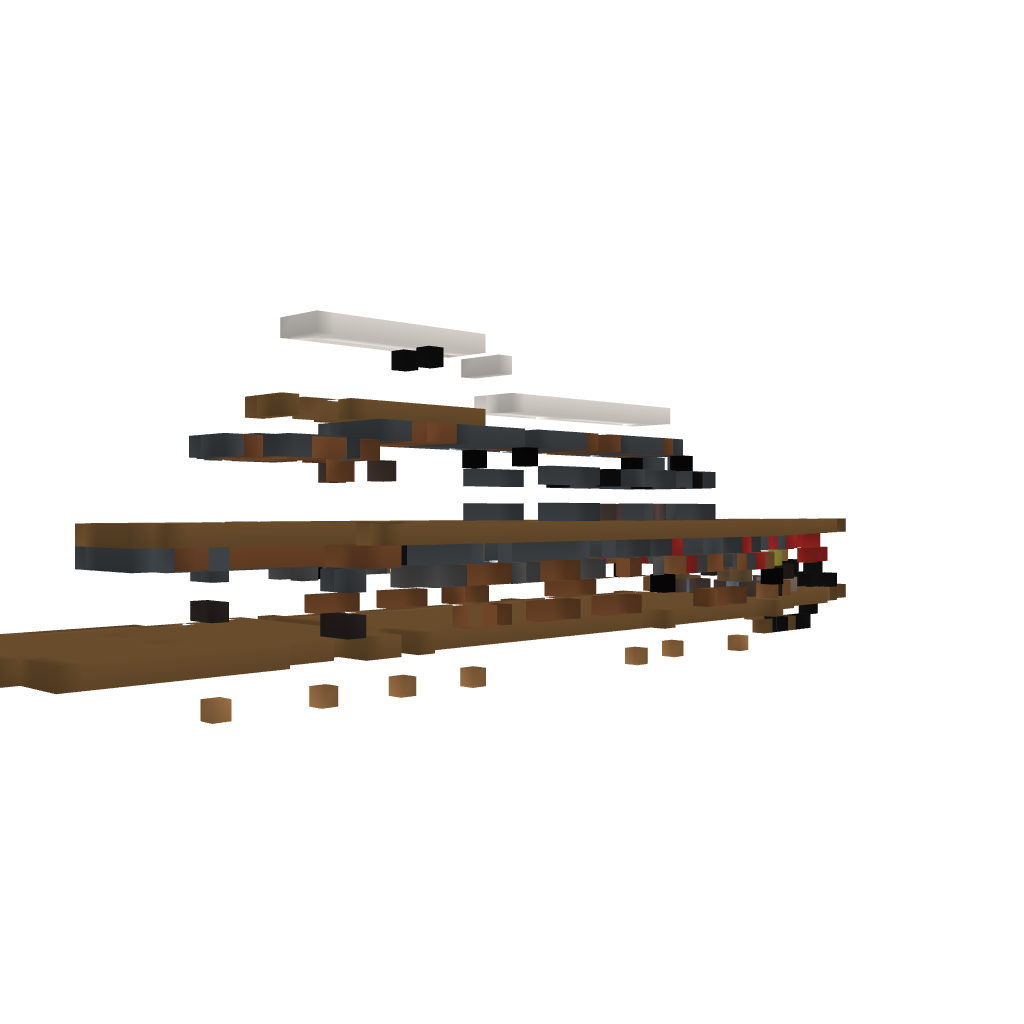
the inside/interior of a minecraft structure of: Yacht (w/o water)